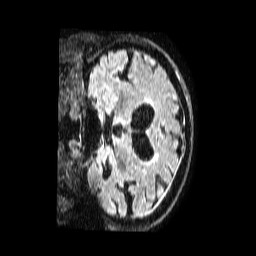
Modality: FLAIR
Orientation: coronal
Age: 78
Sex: female
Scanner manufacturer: philips
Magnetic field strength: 1.5 T
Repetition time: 4.8 s
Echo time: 0.3 s